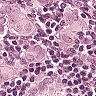
Metastatic tissue present: yes